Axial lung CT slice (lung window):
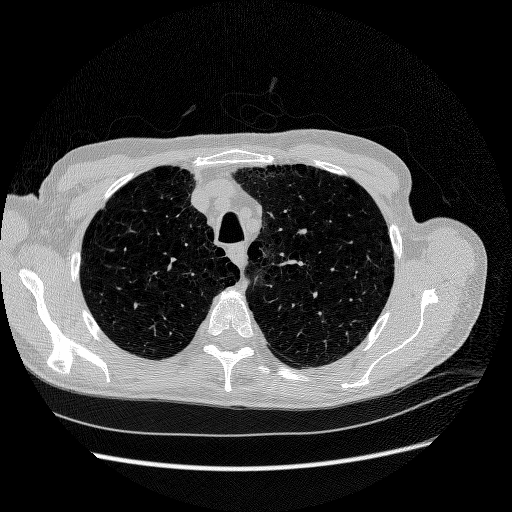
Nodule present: no